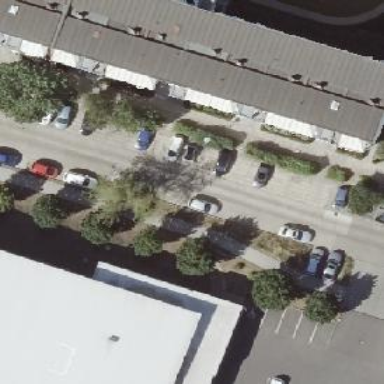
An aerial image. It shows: Street-side parking area.